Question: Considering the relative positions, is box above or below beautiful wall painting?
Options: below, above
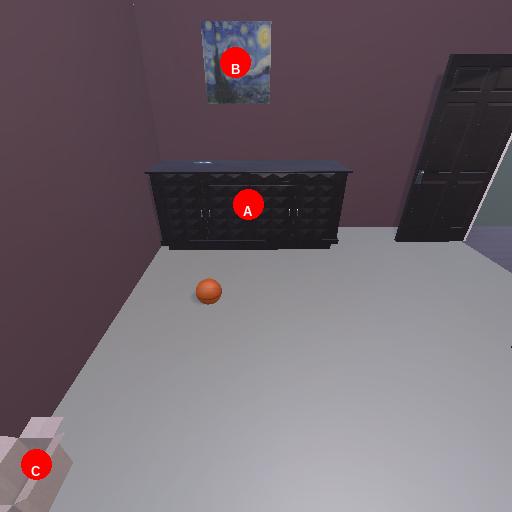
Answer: below